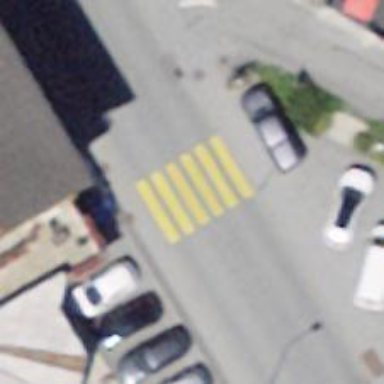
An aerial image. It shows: Marked crossing on the road.